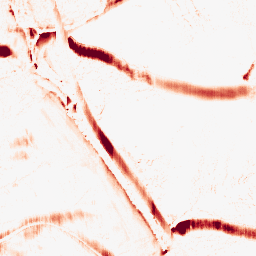
Category: morphological
Decomposition family: morphological_ellipse
Decomposition parameters: operation: opening
width: 20
height: 5
Upsampling method: sinc_blackman
Upsampling parameters: scale: 2
kernel_size: 16
Upsampling scale: 2